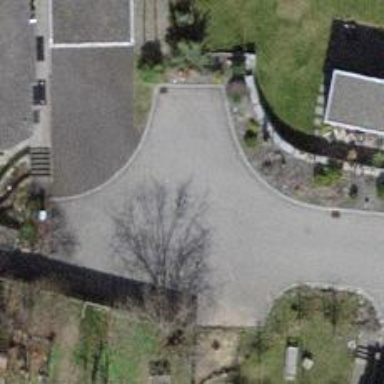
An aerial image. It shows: Turning circle on the road.